Question: this is my current coding, i want to store the push() key by the time i clicked submit.
The tree would be uid > push key > propertyid(pushkey),name and so on.
<URL>

coding are for android application.
thanks
'''
submit.setOnClickListener(new View.OnClickListener() {
@Override
public void onClick(View v) {
firebaseUser = FirebaseAuth.getInstance().getCurrentUser();
final DatabaseReference reference = FirebaseDatabase.getInstance().getReference("Property");
String OwnerID = firebaseUser.getUid();
String name = property_name.getText().toString();
String address = property_address.getText().toString();
String postal = property_postal.getText().toString();
String state = property_state.getText().toString();
String detail = property_detail.getText().toString();
String imageUrl = "default";
Advertise adv = new Advertise(name,address,postal,state,detail,imageUrl,OwnerID);
if (TextUtils.isEmpty(name)){
Toast.makeText(getActivity(),"Enter Property Name!",Toast.LENGTH_SHORT).show();
return;
}
if (TextUtils.isEmpty(address)){
Toast.makeText(getActivity(),"Enter Property Address!",Toast.LENGTH_SHORT).show();
return;
}
if (TextUtils.isEmpty(postal)){
Toast.makeText(getActivity(),"Enter Property Postal Code!",Toast.LENGTH_SHORT).show();
return;
}
if (TextUtils.isEmpty(detail)){
Toast.makeText(getActivity(),"Enter Property Details!",Toast.LENGTH_SHORT).show();
return;
}
if (TextUtils.isEmpty(state)){
Toast.makeText(getActivity(),"Enter Property State/Province!",Toast.LENGTH_SHORT).show();
return;
}
reference.child(firebaseUser.getUid()).push().setValue(adv)
.addOnCompleteListener(new OnCompleteListener<Void>() {
@Override
public void onComplete(@NonNull Task<Void> task) {
if(task.isSuccessful()){
Toast.makeText(getActivity(),"Advertisement published",Toast.LENGTH_LONG).show();
}else {
Toast.makeText(getActivity(),"Something went wrong!",Toast.LENGTH_LONG).show();
}
}
});
}
});
'''
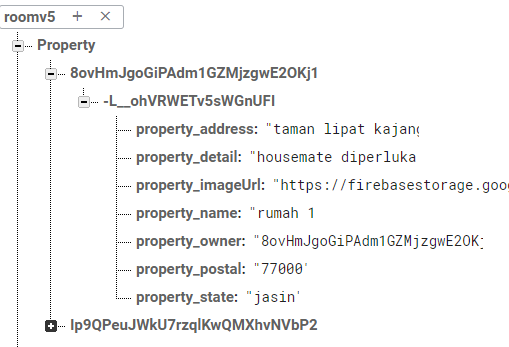
Answer: Inside the 'onClick()', do the following:
'''
String key = reference.child(firebaseUser.getUid()).push().getKey();
reference.child(firebaseUser.getUid()).child(key).setValue(adv)
.addOnCompleteListener(new OnCompleteListener<Void>() {
@Override
public void onComplete(@NonNull Task<Void> task) {
if(task.isSuccessful()){
Toast.makeText(getActivity(),"Advertisement published",Toast.LENGTH_LONG).show();
}else {
Toast.makeText(getActivity(),"Something went wrong!",Toast.LENGTH_LONG).show();
}
}
});
'''
You need to store the 'push()' key in variable and then you can use it as an argument inside the method 'child()', and pass it through activities using 'Intent'.